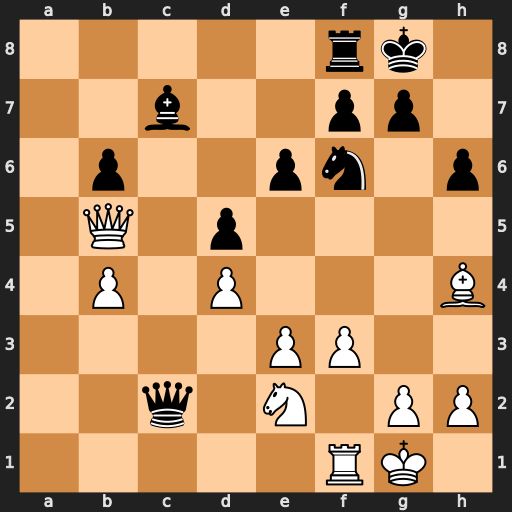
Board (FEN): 5rk1/2b2pp1/1p2pn1p/1Q1p4/1P1P3B/4PP2/2q1N1PP/5RK1
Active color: w
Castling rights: -
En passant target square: -
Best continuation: Rc1 Bxh2+ Kxh2